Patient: sex M, age 60
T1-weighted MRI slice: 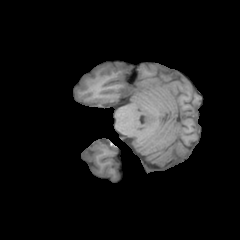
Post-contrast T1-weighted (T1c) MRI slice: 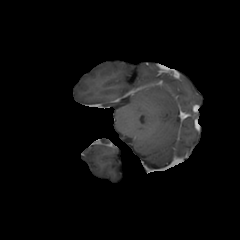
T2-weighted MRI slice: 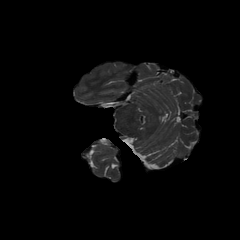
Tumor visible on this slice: no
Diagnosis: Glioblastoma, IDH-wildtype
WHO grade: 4